Question: So I have a UIScrollView inside a UIView of a UIViewController in which I added a UIView inside it, and I wanted it to always stick at the bottom regardless of the orientation changes. So I had the following:

The issue is that when I rotate into landscape, the scroll view content size height is definitely going to be bigger than the frame height, and therefore it scrolls down. However this UIView that I want to stick at the bottom doesn't stick. How do I make it so that it always stick to the bottom regardless of the orientation changes.
When I disabled UIScrollView autoresize subviews, this UIView sticks to the bottom, but the width doesn't adjust when rotated
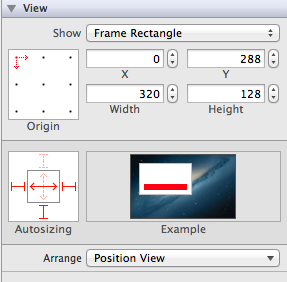
Answer: You will have to adjust frame according to 'orientations' see below example -
'''
-(void)willRotateToInterfaceOrientation:(UIInterfaceOrientation)toInterfaceOrientation duration:(NSTimeInterval)duration
{
if(toInterfaceOrientation == UIInterfaceOrientationPortrait || toInterfaceOrientation == UIInterfaceOrientationPortraitUpsideDown)
{
//set your portrait frame here and also the content size of scrollView
}
else
{
//set your Landscape frame here and also the content size of scrollView
}
}
'''